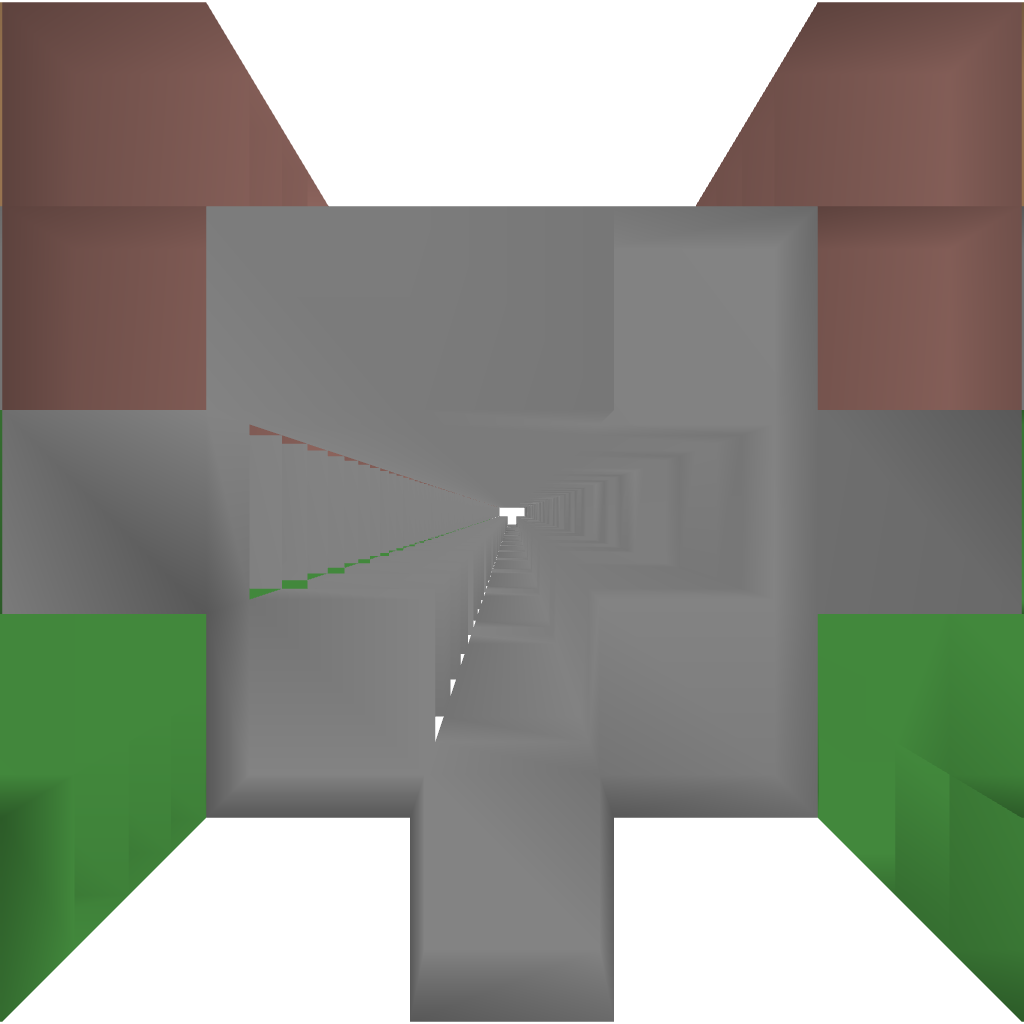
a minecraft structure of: Ancient Walkway(straight With Sewer) bad low quality